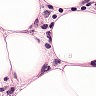
Metastatic tissue present: yes